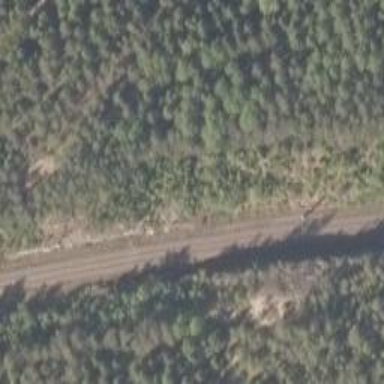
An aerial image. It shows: Railway track with continuous electrified contact lines.